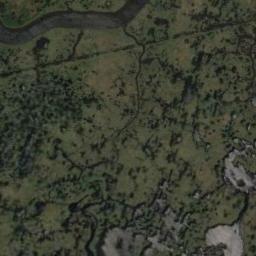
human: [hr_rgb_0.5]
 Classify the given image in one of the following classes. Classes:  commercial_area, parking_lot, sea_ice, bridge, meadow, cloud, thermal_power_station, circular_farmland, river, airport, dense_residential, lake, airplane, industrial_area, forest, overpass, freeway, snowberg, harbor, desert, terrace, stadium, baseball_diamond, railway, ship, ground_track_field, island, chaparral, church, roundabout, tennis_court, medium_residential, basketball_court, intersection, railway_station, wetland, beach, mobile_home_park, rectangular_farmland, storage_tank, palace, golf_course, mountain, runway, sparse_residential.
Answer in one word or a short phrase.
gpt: wetland